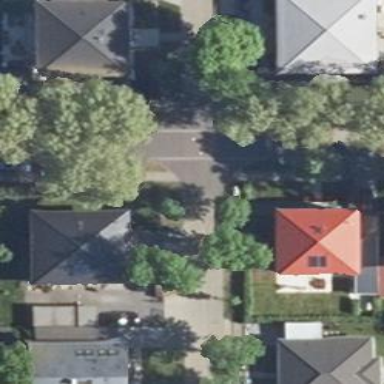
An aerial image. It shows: Living street.